Question: I'm using 'iText 5.3.4' with 'Eclipse Kepler'. I have a bill table, normally it would not have more than one page, but for testing pourposes i've been checking it's behaviour and I'm facing a weird problem, table 'width' changes when page changes:

My table definition:
'''
PdfPTable tableFactura = new PdfPTable(4);
tableFactura.setWidthPercentage(80f);
tableFactura.setWidths(new int[]{55, 15, 15, 15});
tableFactura.setKeepTogether(false);
tableFactura.setHeaderRows(1);
'''
If i define different width the problem still persist, but with another dimensions.
The table is filled in a 'for-loop' with 'PdfCell' and 'Paragraph' inside, nothing complex:
'''
// ONE of the CELLS of each line
cell = new PdfPCell(new Paragraph(factura.get("descripcion_linea" + numeroLinea), tinyNormal));
cell.setHorizontalAlignment(Element.ALIGN_LEFT);
cell.setPaddingLeft(10f);
cell.setPaddingTop(5f);
cell.setBorder(Rectangle.LEFT);
tableFactura.addCell(cell);
'''
My document is standard, 'Document document = new Document();', i tried including also 'document.setPageSize(PageSize.A4);' but nothing changes. As you can see in the image, i've also tried without content in cells.
Any idea why is this happening?
as suggested by @Bruno here is <URL>.
<URL> is a piece of code "simulating" what I am doing, but issue is happening
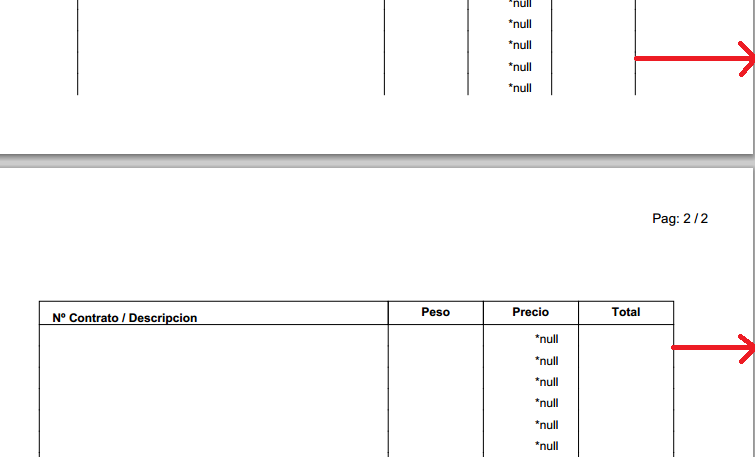
Answer: Well, I finally solved it. Thanks to <URL>.
Will make a quick explanation of all my modifications according to all suggestions:
of all and according <URL>;'.
, and according to <URL> setting the 'TotalWidth'.
'''
PdfPTable tableFactura = new PdfPTable(4);
tableFactura.setLockedWidth(true);
tableFactura.setTotalWidth(425f);
tableFactura.setWidths(new int[]{55, 15, 15, 15});
'''
This allows table to have same size in all pages... but not all done, to avoid weird behaviour in the last row and in page breaks (with single or multiple pages) I must include:
'''
tableFactura.setSkipLastFooter(true);
'''
Now table limits are correct, just need to correct page breaks, for that I defined footer rows.
'''
tableFactura.setHeaderRows(2);
tableFactura.setFooterRows(1);
'''
NOTE: according <URL>:
> Sets the number of rows to be used for the footer. The number of footer rows are subtracted from the header rows. So in this example row 1 will be footer and row 2 will be header.
simply adjusting margins, borders and paddings to my needs I get the exact result I desired.
TA DA! :)